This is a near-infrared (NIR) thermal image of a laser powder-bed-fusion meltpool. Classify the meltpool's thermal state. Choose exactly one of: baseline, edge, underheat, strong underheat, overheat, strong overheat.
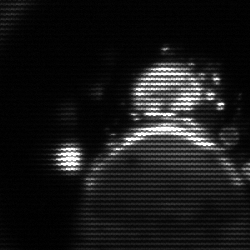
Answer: edge